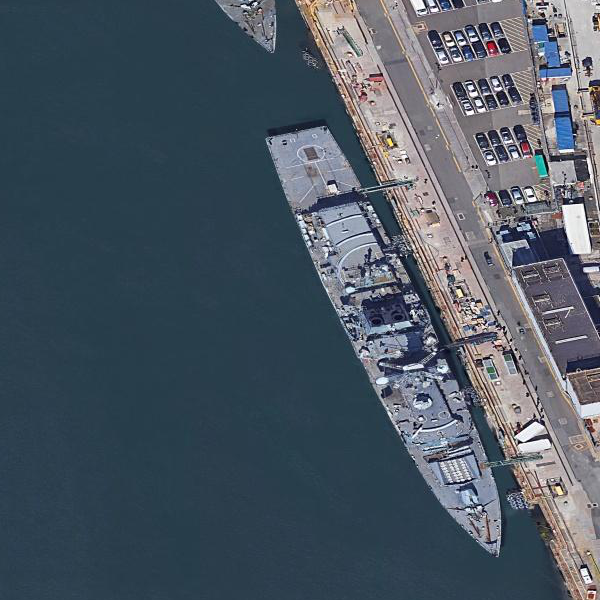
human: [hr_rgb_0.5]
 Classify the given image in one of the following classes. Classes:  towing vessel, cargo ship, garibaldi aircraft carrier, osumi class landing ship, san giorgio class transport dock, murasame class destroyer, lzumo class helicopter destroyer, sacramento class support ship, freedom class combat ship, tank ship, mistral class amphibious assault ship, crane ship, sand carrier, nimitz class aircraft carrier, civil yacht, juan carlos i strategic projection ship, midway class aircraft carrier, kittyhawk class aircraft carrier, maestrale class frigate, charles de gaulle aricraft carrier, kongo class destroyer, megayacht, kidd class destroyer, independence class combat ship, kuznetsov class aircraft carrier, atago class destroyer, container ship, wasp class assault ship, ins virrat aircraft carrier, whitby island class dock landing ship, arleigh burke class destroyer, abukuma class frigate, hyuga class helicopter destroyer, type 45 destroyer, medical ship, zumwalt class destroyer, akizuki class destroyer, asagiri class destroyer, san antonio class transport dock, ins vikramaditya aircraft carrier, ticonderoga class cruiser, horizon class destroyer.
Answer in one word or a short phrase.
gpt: Type 45 destroyer